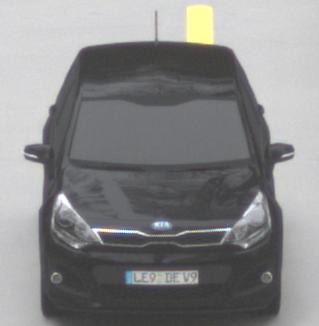
Make: KIA
Model: Rio 1.2
Detailed model: Rio (UB)
Model produced from: 2011/09
Model produced until: 2015/01
Doors: 3
Color: black
Road condition: dry road
Daytime: morning or afternoon
Contrast: low contrast